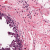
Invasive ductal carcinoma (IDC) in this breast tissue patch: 0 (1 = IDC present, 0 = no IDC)